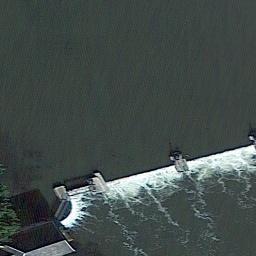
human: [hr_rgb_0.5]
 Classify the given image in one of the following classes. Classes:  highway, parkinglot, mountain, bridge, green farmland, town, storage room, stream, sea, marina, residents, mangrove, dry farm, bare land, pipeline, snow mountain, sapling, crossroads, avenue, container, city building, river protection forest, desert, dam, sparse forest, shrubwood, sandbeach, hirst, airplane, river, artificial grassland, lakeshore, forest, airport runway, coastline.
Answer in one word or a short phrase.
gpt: dam